Question:
Good day guys. I just wanna ask from you how can I make the pagination control box as shown in the image below appear.This will appear only when I hovered in the testimonial div. The control is along with the theme features(wordpress) and it seems it don't have the option to make it appear by default. I tried to apply styles Opacity:1 and Visibility:visible but these didn't work. I think it is on the javascript and I don't know how to trace down its code. This is the link of the site is 'http://67.222.16.144/~lasikoma/'.
Any help would greatly appreciated.
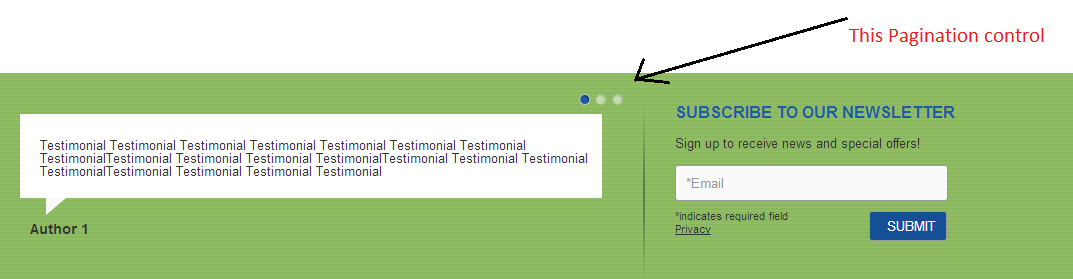
Answer: '''
<style>
.ether-ctrl-wrap {
display: block !important;
}
</style>
'''
Add this style somewhere convenient.